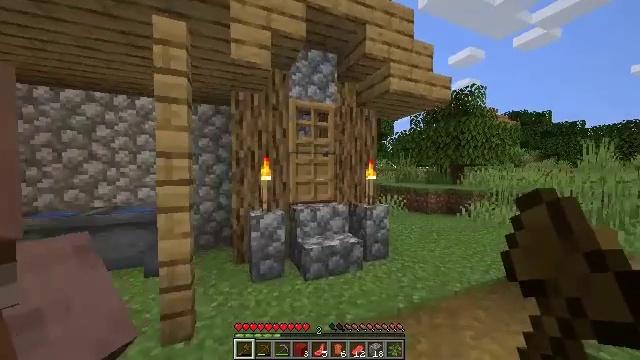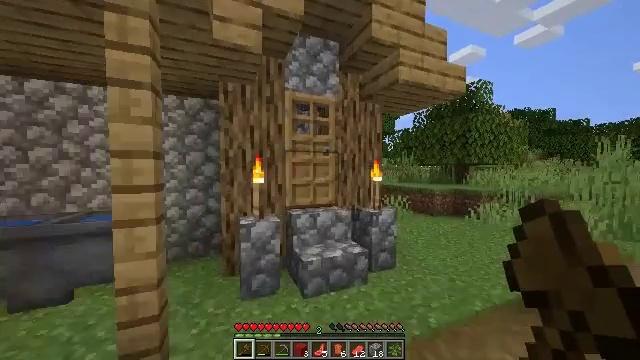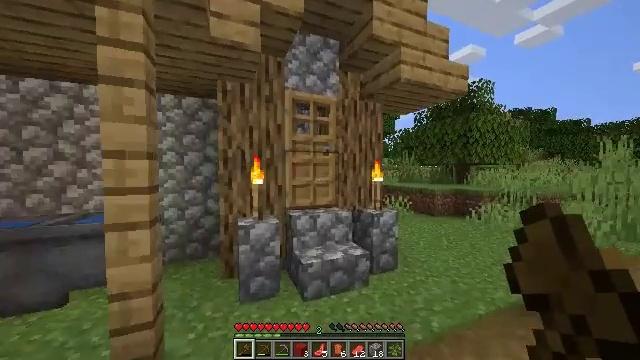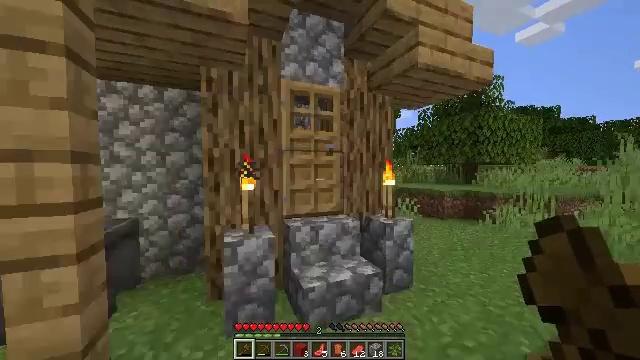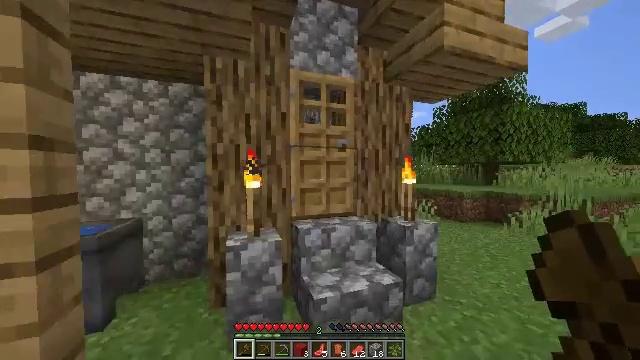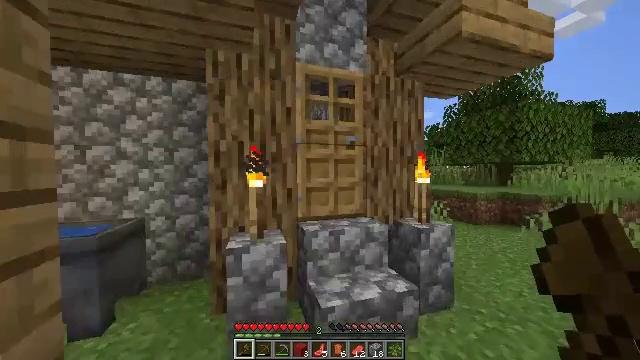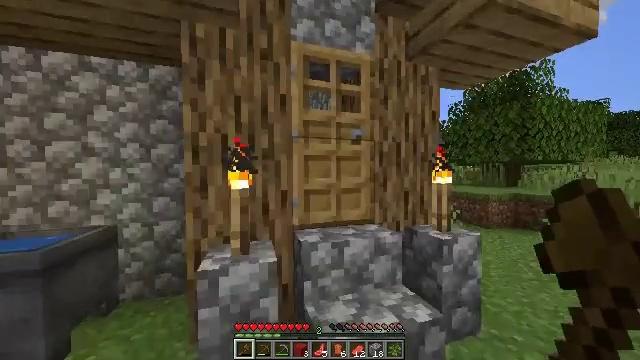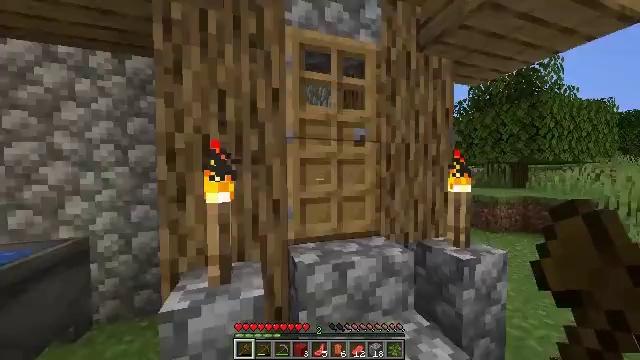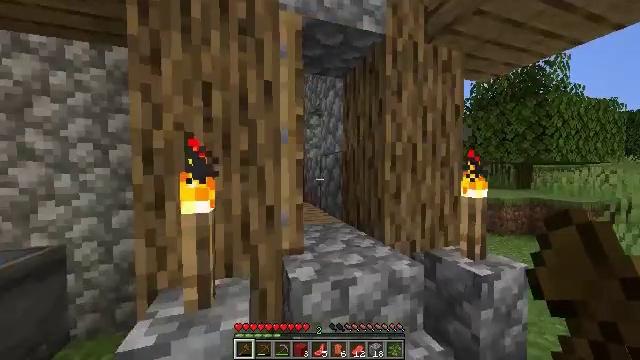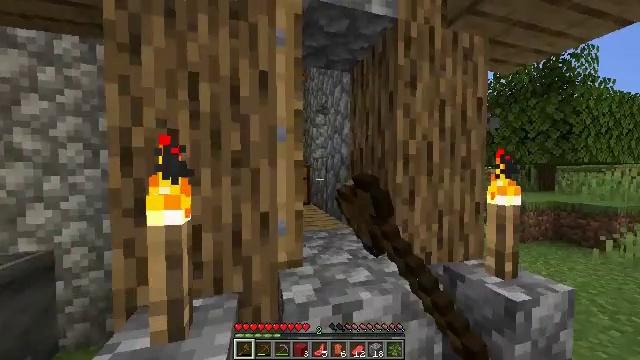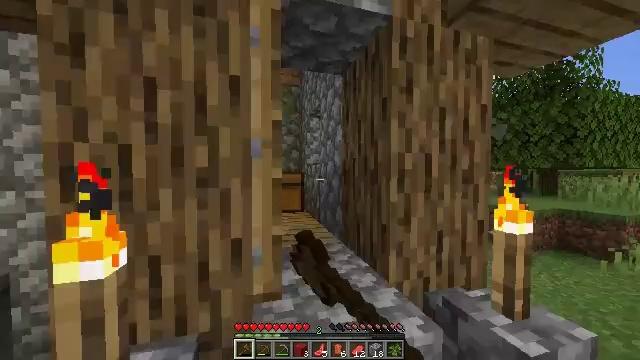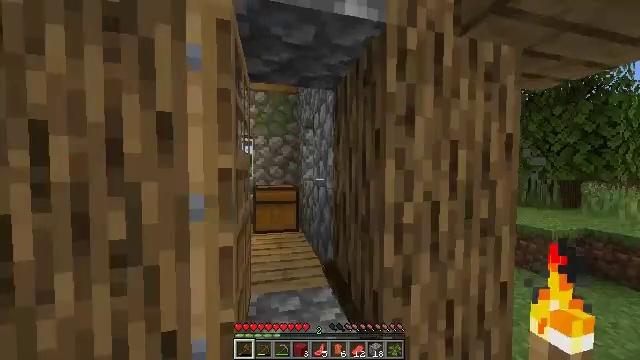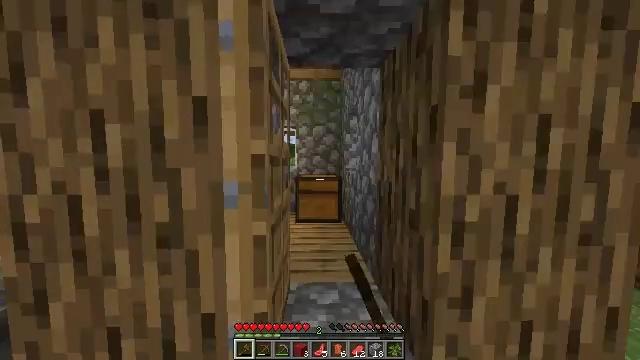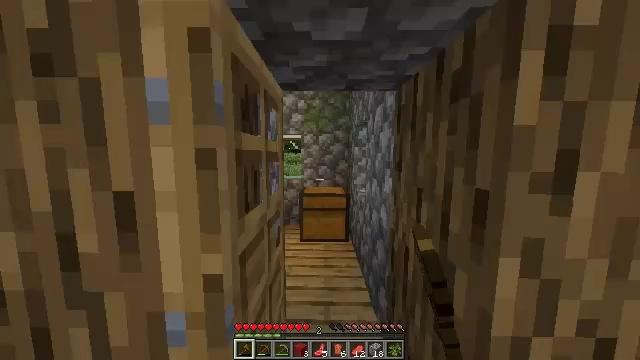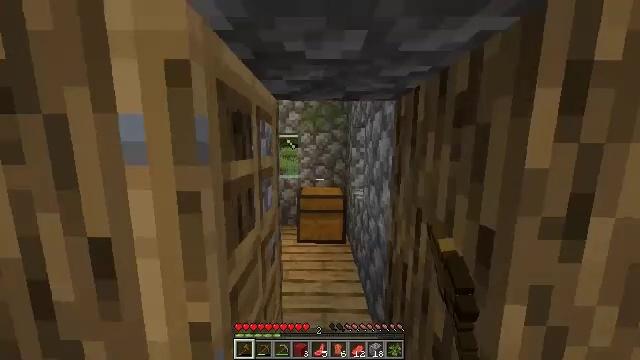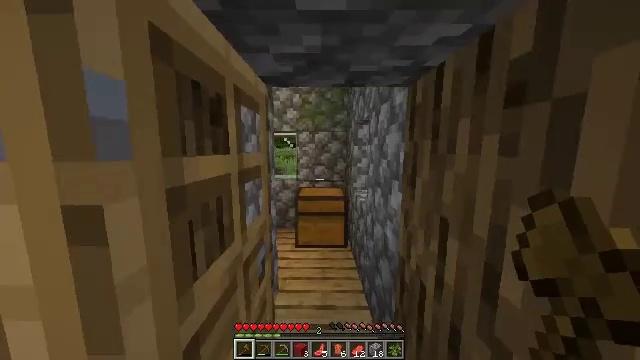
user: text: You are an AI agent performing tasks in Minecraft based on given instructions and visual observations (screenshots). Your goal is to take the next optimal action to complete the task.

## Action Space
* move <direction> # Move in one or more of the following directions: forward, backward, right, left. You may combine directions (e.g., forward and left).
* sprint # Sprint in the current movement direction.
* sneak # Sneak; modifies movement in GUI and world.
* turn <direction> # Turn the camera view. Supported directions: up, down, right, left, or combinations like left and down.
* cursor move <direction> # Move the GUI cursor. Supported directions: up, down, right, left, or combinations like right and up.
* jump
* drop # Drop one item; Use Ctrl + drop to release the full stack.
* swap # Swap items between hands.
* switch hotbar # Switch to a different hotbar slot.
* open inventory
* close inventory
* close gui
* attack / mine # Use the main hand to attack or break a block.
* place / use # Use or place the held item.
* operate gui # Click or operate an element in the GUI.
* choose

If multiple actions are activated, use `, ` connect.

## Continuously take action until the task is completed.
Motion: motion action
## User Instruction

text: Gather smooth stone from the ground.
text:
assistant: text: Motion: move forward
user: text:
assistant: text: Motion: move forward
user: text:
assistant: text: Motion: move forward
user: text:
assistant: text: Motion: move forward, turn left
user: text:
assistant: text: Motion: move forward, turn left
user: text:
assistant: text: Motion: move forward
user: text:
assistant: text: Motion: move forward
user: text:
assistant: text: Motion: move forward, use / place
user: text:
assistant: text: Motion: move forward and move right, turn left, use / place
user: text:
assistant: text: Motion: move forward and move right
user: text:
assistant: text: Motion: move forward, turn left
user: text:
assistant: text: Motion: move forward, turn left and down
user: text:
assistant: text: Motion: move forward, turn left and down
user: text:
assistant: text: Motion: move forward, turn down
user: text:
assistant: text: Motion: move forward
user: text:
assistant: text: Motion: move forward, turn down
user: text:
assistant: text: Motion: move forward, turn down
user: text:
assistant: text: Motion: move forward, turn down
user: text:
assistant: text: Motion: move forward, turn down
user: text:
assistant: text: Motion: move forward
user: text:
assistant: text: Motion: move forward, turn right and down
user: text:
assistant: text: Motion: move forward, turn down
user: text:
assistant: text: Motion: move forward, use / place
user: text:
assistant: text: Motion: use / place
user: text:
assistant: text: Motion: no_op
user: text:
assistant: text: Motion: no_op
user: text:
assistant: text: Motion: no_op
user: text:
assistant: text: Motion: no_op
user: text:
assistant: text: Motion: no_op
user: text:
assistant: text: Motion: no_op